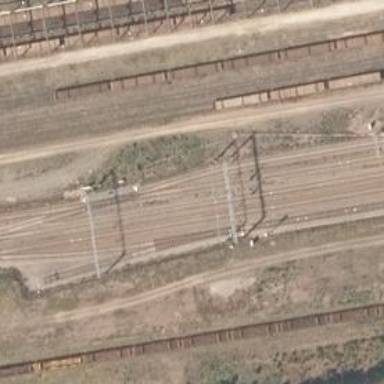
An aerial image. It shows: Railway track with continuous electrified contact line.